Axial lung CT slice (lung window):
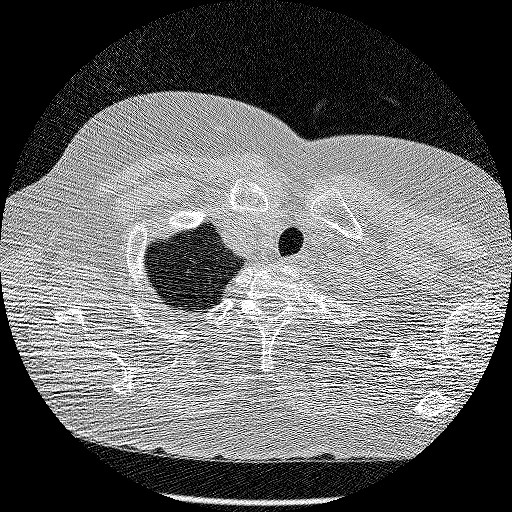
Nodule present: no